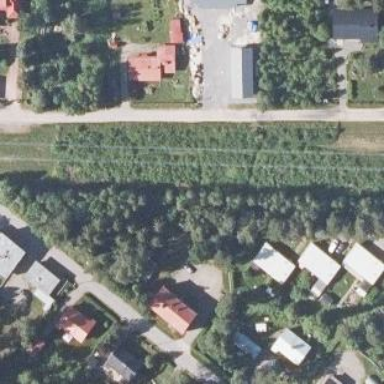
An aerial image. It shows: Path with excellent trail visibility.